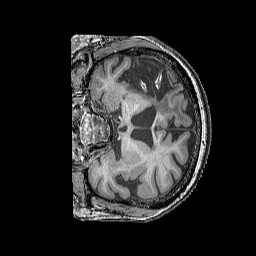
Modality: T1w
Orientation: coronal
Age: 76
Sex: female
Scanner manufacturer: siemens
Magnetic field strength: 3 T
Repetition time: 2.25 s
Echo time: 0.00411 s